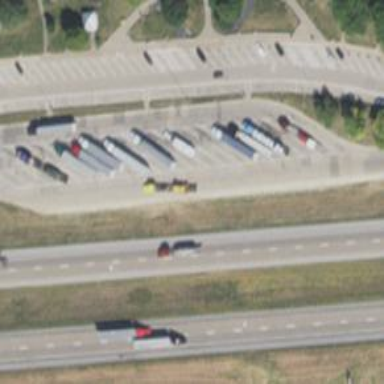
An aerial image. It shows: Rest area on the road.